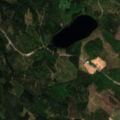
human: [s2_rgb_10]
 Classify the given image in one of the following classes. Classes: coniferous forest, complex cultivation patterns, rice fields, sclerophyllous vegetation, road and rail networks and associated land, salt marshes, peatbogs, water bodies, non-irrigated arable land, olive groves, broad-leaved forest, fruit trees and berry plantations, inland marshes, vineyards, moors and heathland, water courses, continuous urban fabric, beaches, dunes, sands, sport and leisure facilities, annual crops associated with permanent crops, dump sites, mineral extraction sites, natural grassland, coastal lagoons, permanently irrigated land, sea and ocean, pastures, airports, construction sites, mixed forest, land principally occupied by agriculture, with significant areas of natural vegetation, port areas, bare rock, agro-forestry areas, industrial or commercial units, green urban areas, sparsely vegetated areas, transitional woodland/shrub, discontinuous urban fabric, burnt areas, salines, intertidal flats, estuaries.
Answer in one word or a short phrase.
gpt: coniferous forest, mixed forest, transitional woodland/shrub